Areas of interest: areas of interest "Industrial Park"
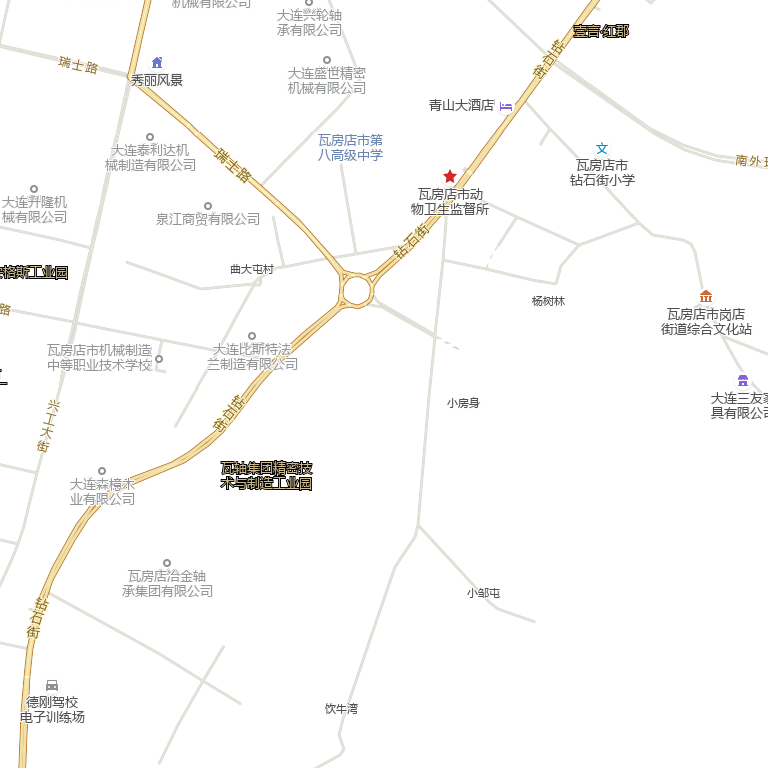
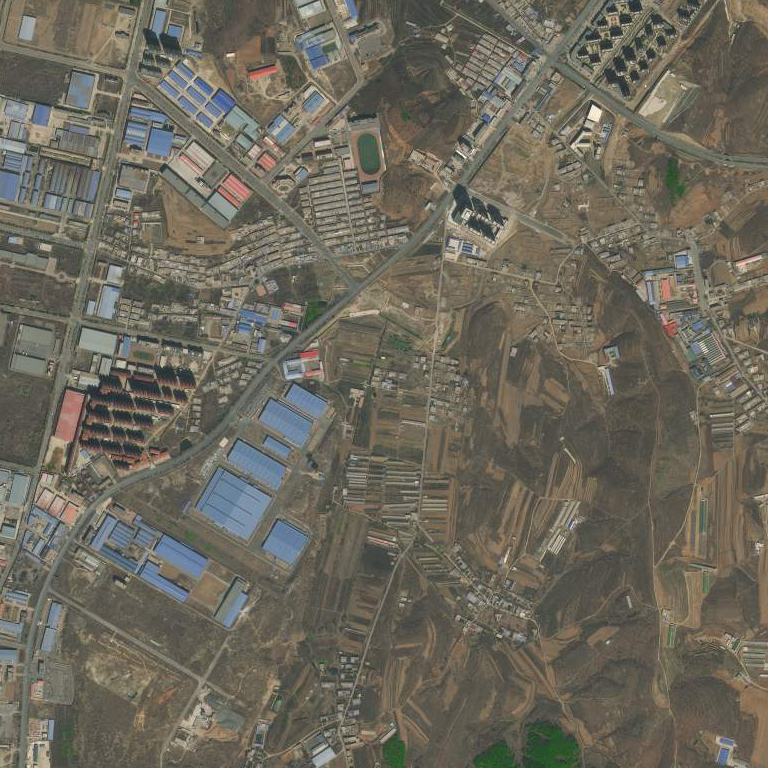